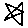
Label: star